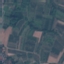
Label: PermanentCrop